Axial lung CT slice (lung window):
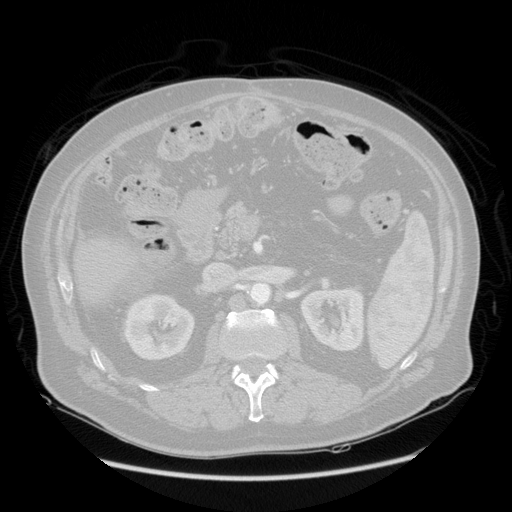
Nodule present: no